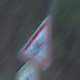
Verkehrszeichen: SchneeOderEisglaette
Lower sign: Geschwindigkeit30
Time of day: MorningAfternoon
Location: Outdoor (Nature)
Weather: Clear
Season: NotSpecified
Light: Natural